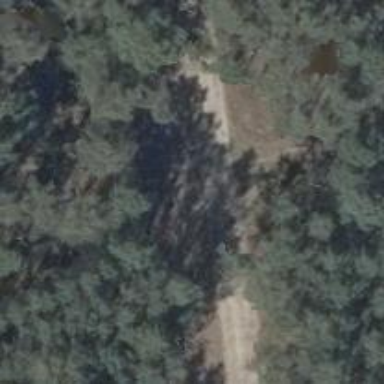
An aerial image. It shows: Sandy track road with grade4 tracktype.